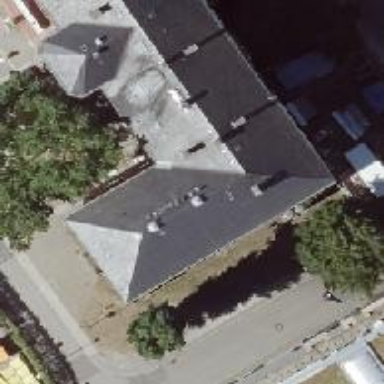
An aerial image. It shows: View of roof with edges.